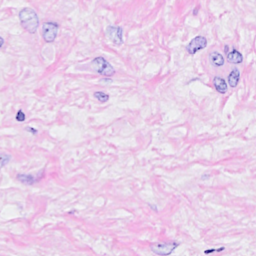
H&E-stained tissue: Breast